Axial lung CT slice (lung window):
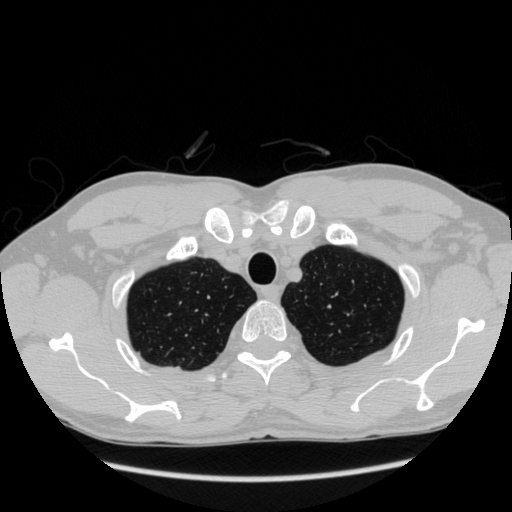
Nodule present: no